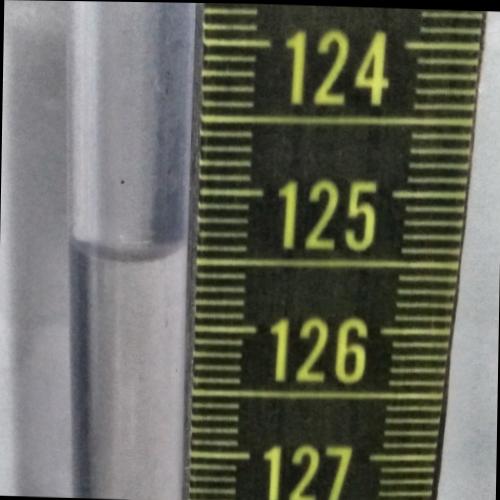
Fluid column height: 125.5 cm